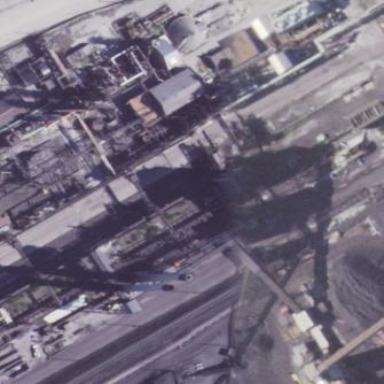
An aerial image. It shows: Industrial building.